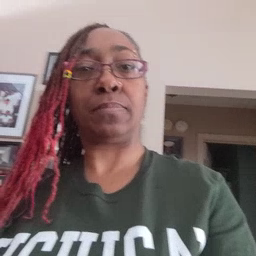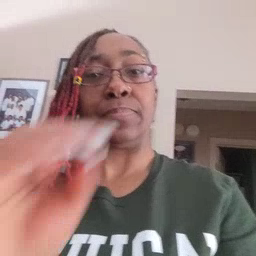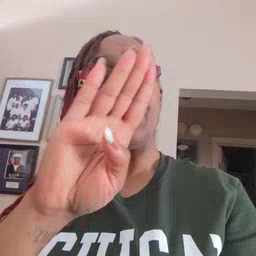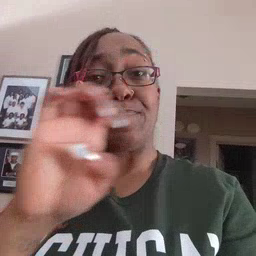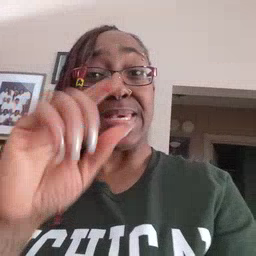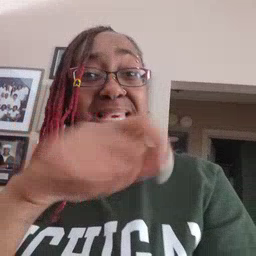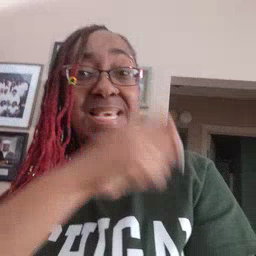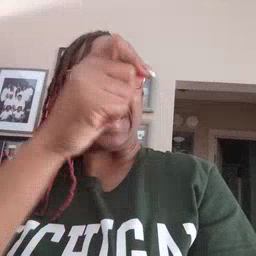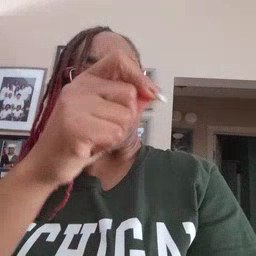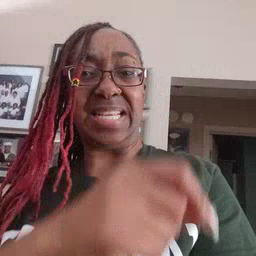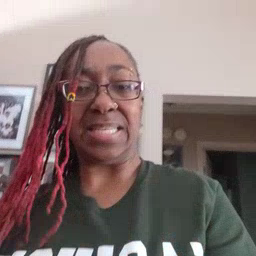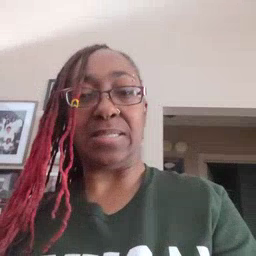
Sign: bee